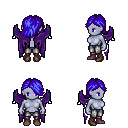
a pixel art fantasy rpg character, female body template, dark elf, purple skin, purple wings, metal pants, blue swoop hairstyle, maroon shoes, four views (front, back, left, right), 2x2 character sprite sheet, small pixel art, hard edges, no anti-aliasing